Question: I have been searching for hours, but I can't find a function that does this.
How do I generate a plot like

Lets say I have an array 'x1 = c(2,13,4)' and 'y2=c(5,23,43)'. I want to create 3 blocks with height from 2-5,13-23...
How would I approach this problem? I'm hoping that I could be pointed in the right direction as to what built-in function to look at?
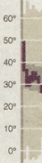
Answer: I have not used your data because you say you are working with an array, but you gave us two vectors. Moreover, the data you showed us is overlapping. This means that if you chart three bars, you only see two.
Based on the little image you provided, you have three ranges you want to plot for each individual or date. Using times series, we usually see this to plot the min/max, the standard deviation and the current data.
The trick is to chart the series as layers. The first series is the one with the largest range (the beige band in this example). In the following example, I chart an empty plot first and I add three layers of rectangles, one for beige, one for gray and one for red.
'''
#Create data.frame
n=100
df <-data.frame(1:n,runif(n)*10,60+runif(n)*10,25+runif(n)*10,40+runif(n)*10,35-runif(n)*10,35+runif(n)*10)
colnames(df) <-c("id","beige.min","beige.max","gray.min","gray.max","red.min","red.max")
#Create chart
plot(x=df$id,y=NULL,ylim=range(df[,-1]), type="n") #blank chart, ylim is the range of the data
rect(df$id-0.5,df[,2],df$id+0.5,df[,3],col="beige", border=FALSE) #first layer
rect(df$id-0.5,df[,4],df$id+0.5,df[,5],col="gray", border=FALSE) #second layer
rect(df$id-0.5,df[,6],df$id+0.5,df[,7],col="darkred", border=FALSE) #third layer
'''